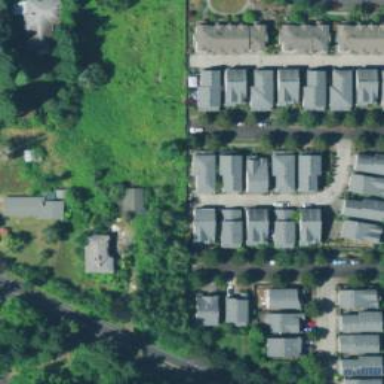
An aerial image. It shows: Alley designed for services.